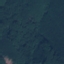
Land use / land cover class: Forest